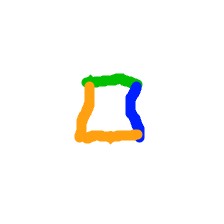
Shape: square